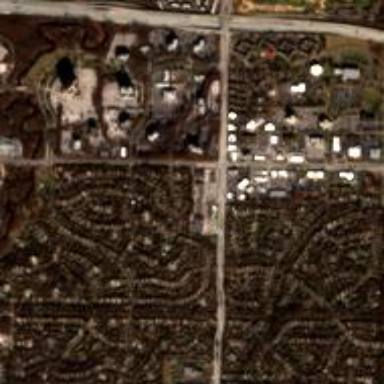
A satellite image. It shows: This residential area consists of single-family homes.